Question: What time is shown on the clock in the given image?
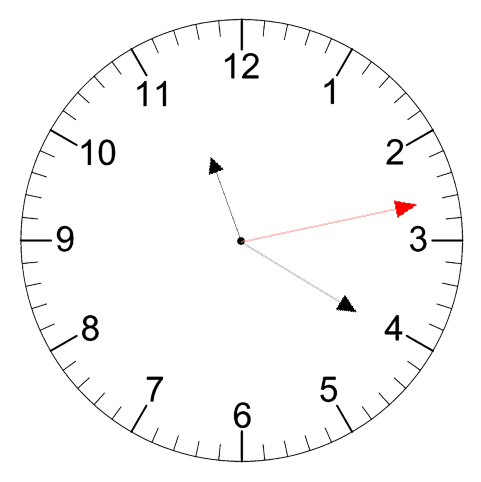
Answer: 11:20:13